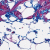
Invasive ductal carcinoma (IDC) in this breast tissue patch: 0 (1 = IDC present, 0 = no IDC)